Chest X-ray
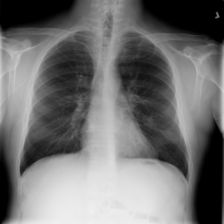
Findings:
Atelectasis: negative
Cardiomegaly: negative
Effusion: negative
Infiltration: negative
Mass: negative
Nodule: negative
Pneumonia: negative
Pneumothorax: negative
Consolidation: negative
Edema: negative
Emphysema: negative
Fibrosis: negative
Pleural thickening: negative
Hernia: negative